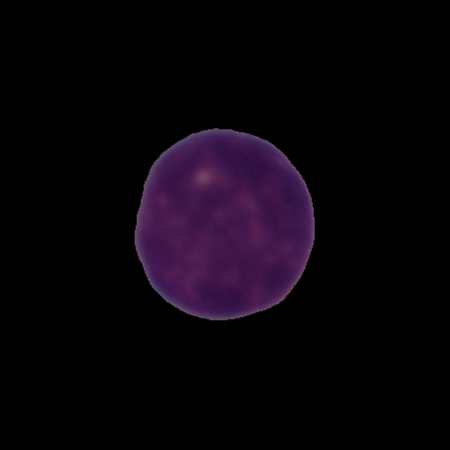
Label: healthy